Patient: sex F, age 57
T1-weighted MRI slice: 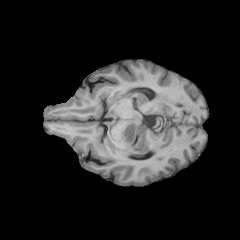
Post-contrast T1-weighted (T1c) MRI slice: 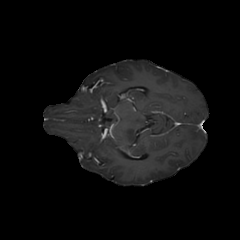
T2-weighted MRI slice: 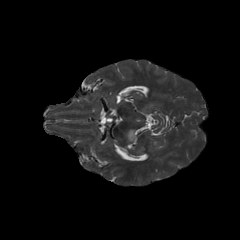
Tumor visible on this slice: yes
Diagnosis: Astrocytoma, IDH-wildtype
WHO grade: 3